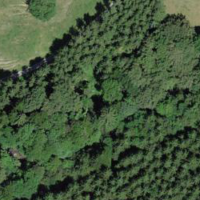
EUNIS habitat code: 44
Species observed at this site:
Lamium galeobdolon